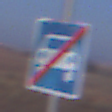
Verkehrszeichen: EndeKraftfahrstrasse
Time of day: SunriseSunset
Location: Outdoor (Nature)
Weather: Clear
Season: NotSpecified
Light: Natural